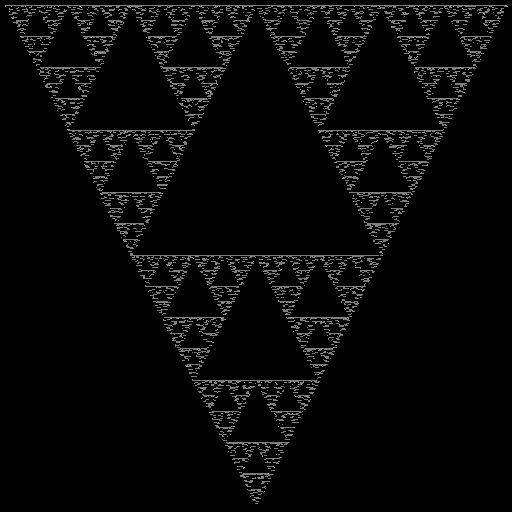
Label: sierpinski_gasket